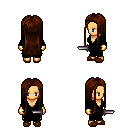
a pixel art fantasy rpg character, female body template, human, tanned skin, black robe, gold greaves, brown extra-long hairstyle, gold gloves, brown slippers, dagger, four views (front, back, left, right), 2x2 character sprite sheet, small pixel art, hard edges, no anti-aliasing